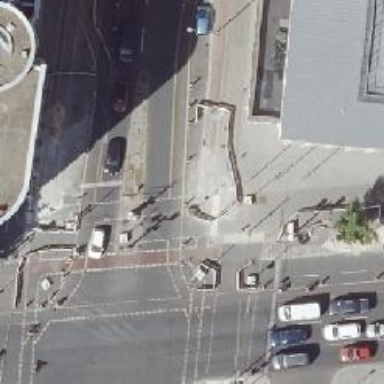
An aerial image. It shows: Road crossing with traffic signals.